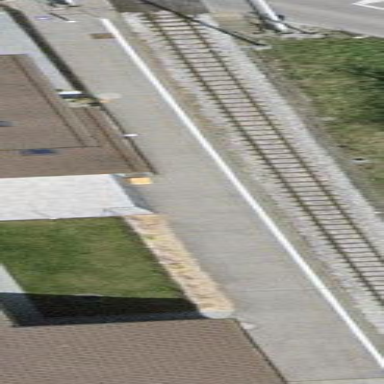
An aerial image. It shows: Platform on the railway.